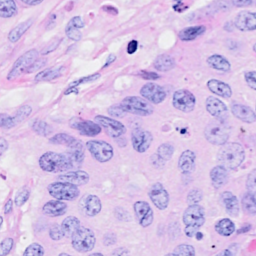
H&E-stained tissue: Breast